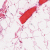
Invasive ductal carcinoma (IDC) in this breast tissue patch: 0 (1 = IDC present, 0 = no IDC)